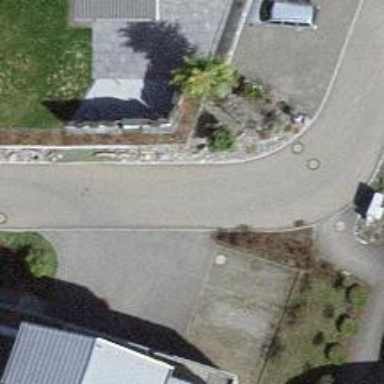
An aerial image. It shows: Smooth asphalt road in residential area.